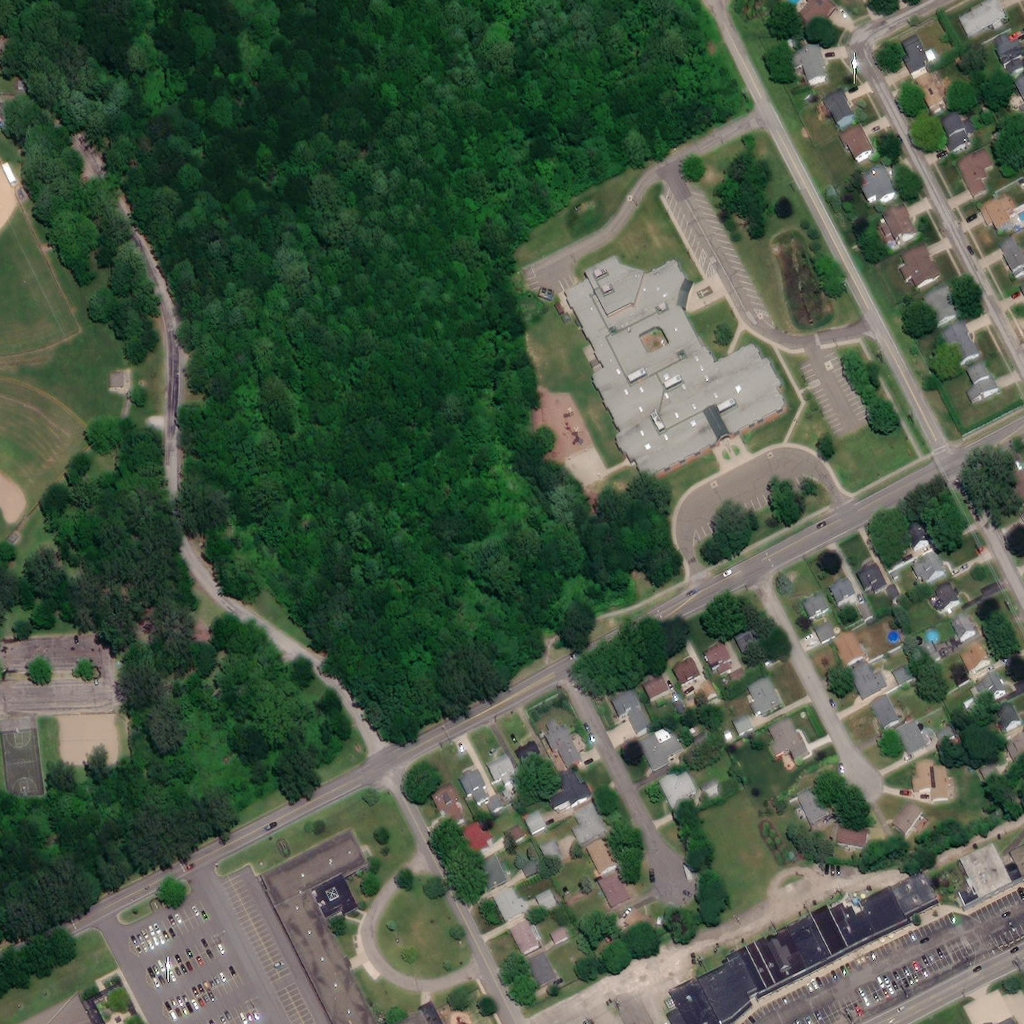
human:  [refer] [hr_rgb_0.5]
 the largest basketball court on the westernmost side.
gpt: <box>[[0, 70, 4, 77, 0]]</box>